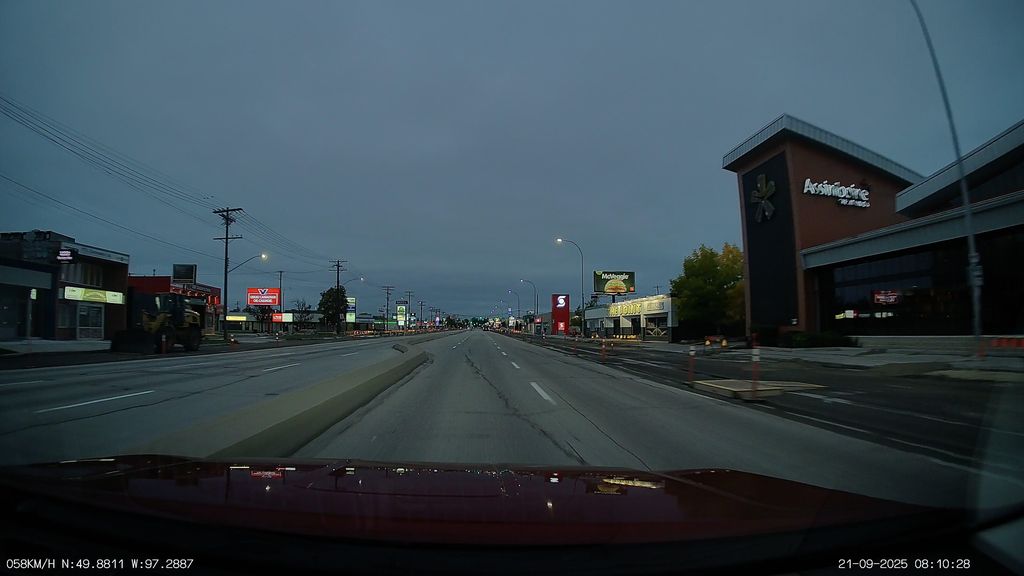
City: winnipeg